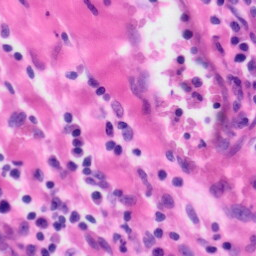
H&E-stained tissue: Tonsil